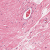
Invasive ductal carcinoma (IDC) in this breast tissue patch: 0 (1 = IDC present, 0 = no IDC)